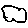
Label: cloud